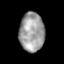
Tissue: prostate
Cell type: T cells
Senescence score: 0.3301
Nuclear area (px): 952
Mean DAPI intensity: 157.777